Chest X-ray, PA view. Patient: 63 years old, sex M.
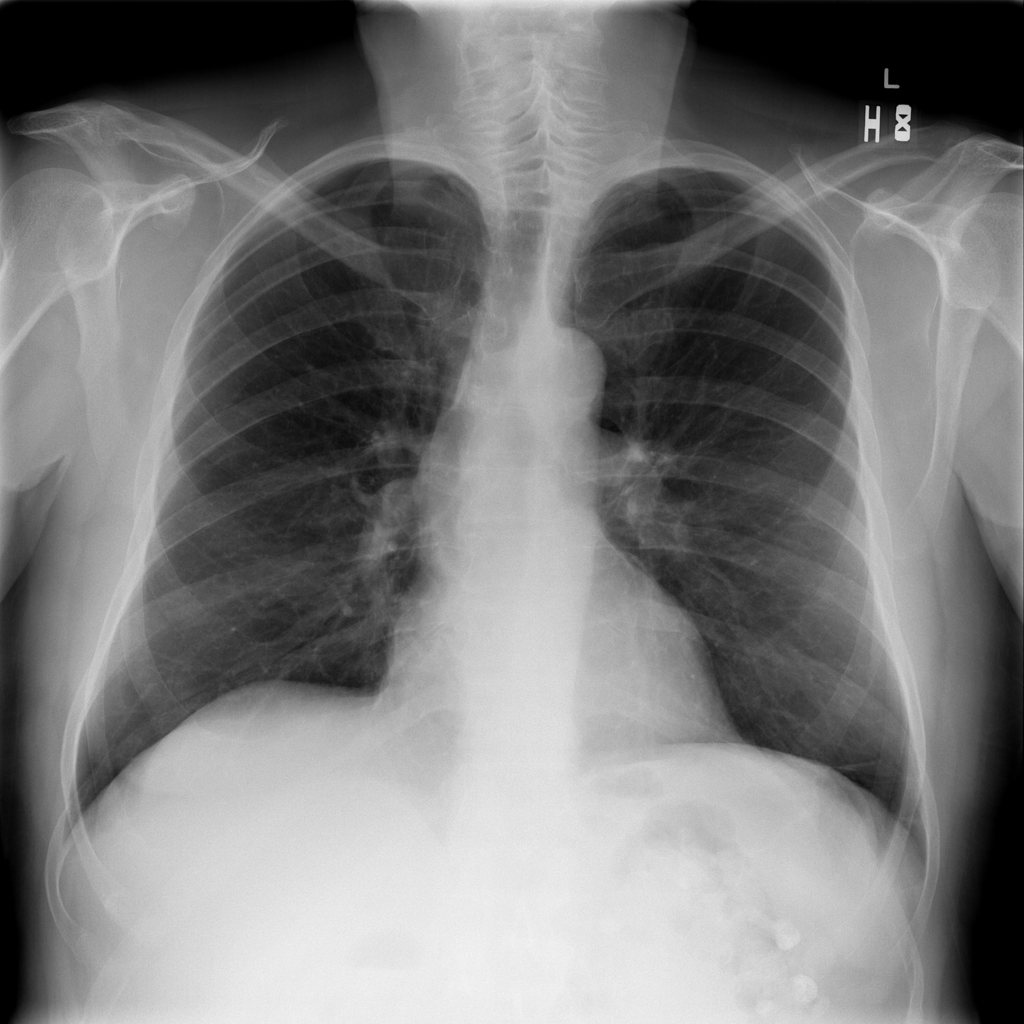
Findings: No Finding